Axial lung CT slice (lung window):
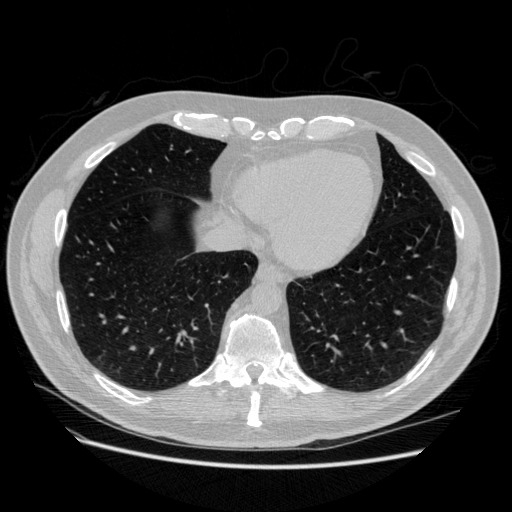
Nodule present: no